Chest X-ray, AP view. Patient: 22 years old, sex M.
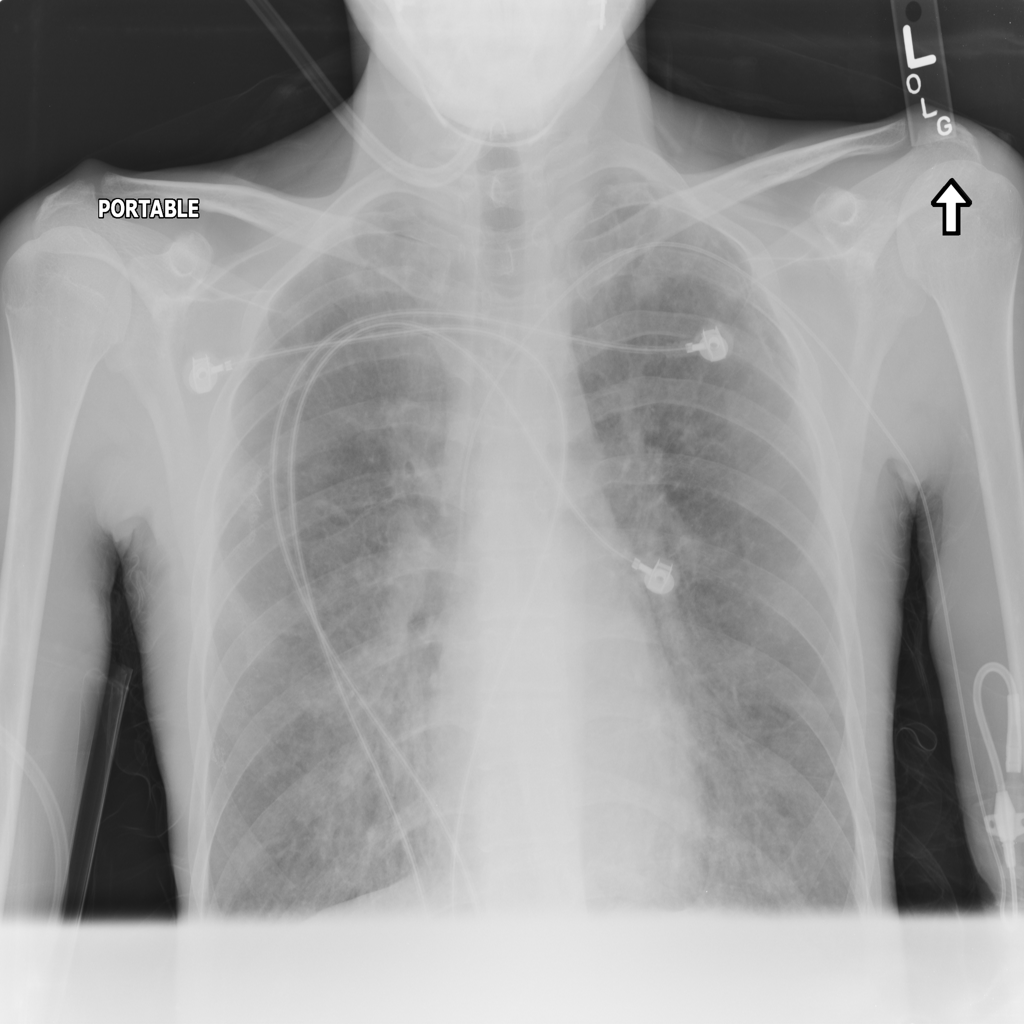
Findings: Infiltration